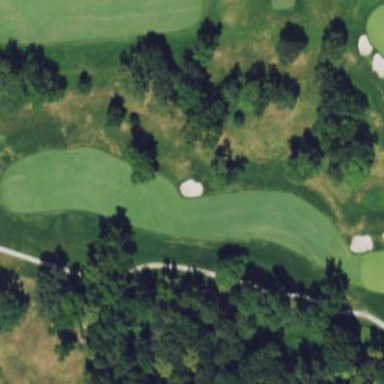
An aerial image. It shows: Well-maintained grassy area serving as golf fairway for the sport of golf.